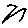
Label: zigzag